The plot shows how the frequency content of a bearing vibration signal evolves over time (STFT spectrogram). Based on the visible evidence, which condition applies: normal, inner_race, outer_race, ball?
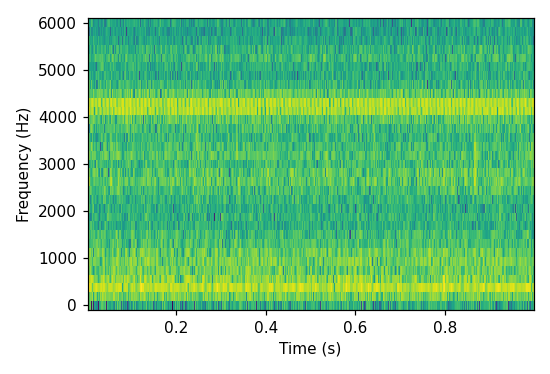
Answer: normal